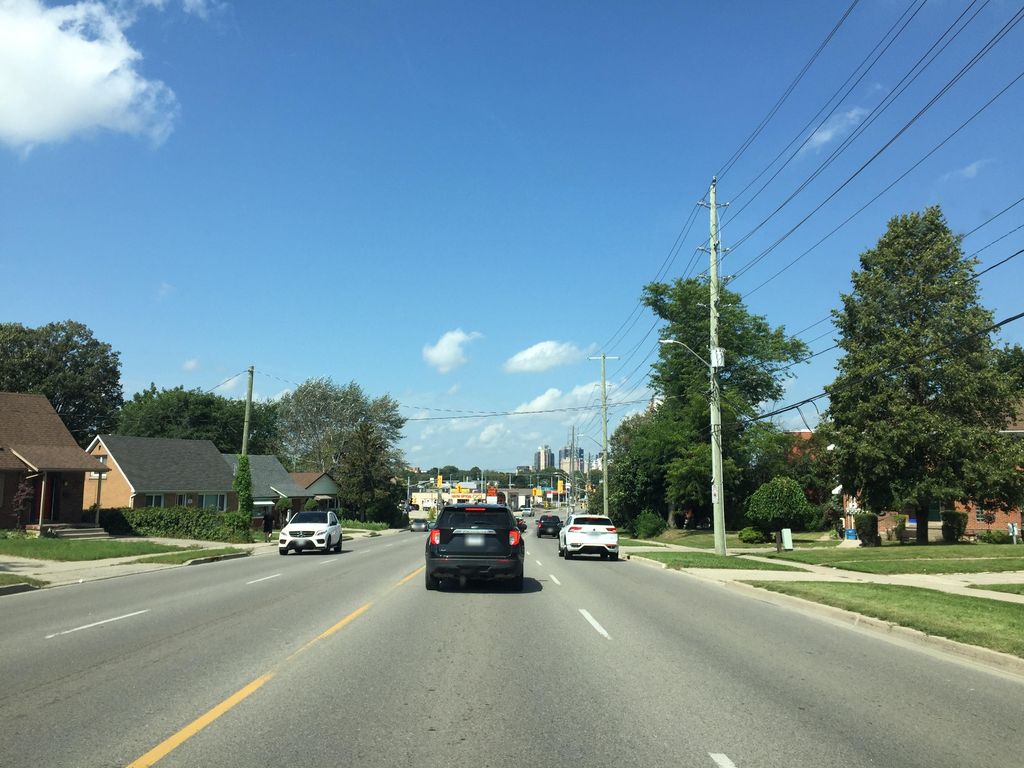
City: kitchener-waterloo